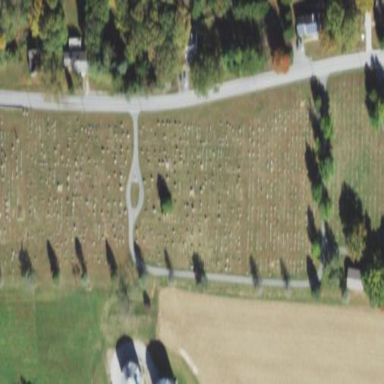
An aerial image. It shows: Cemetery.